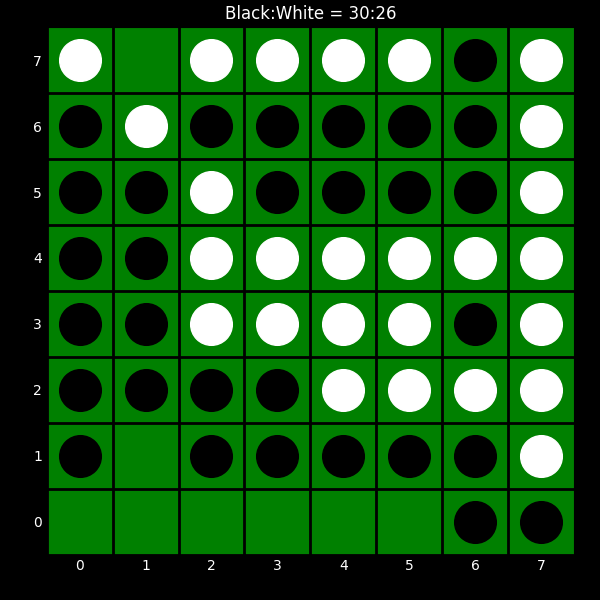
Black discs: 30
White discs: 26